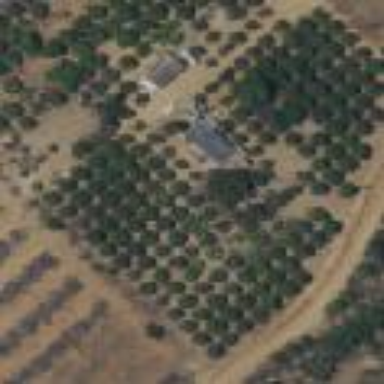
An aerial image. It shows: Orange orchard with rows of orange trees.